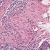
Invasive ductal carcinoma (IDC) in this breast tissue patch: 0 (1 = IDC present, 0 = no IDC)